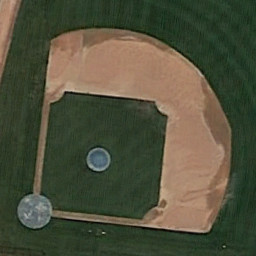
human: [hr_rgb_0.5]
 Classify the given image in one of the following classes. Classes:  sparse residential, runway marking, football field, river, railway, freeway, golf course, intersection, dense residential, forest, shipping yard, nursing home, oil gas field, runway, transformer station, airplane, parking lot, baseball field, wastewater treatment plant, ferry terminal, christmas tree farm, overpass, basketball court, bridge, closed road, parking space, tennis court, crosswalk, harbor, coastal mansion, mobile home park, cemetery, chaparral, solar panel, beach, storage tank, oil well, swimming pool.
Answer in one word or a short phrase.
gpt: baseball field